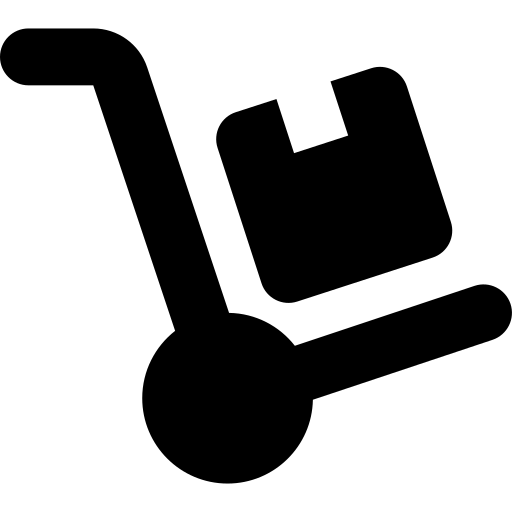
Tags: icon, FontAwesome, fa-icon, solid, dolly